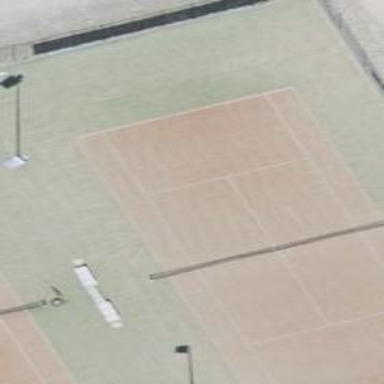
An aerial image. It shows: Tennis court on pitch.